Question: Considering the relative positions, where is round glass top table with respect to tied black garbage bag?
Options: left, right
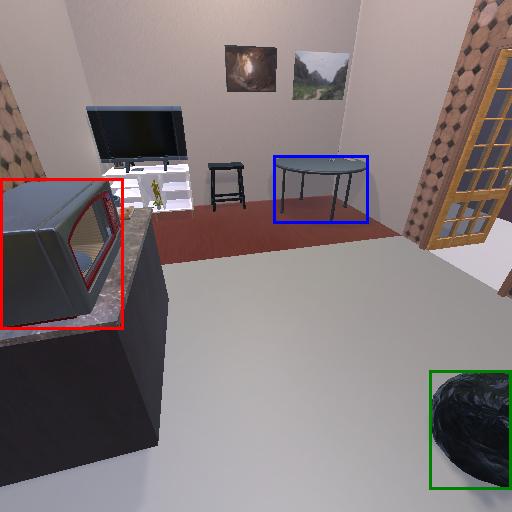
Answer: left